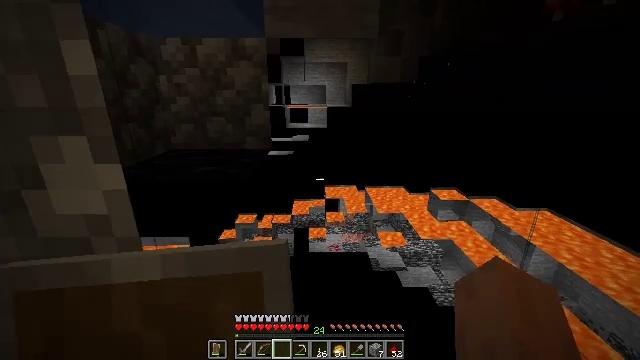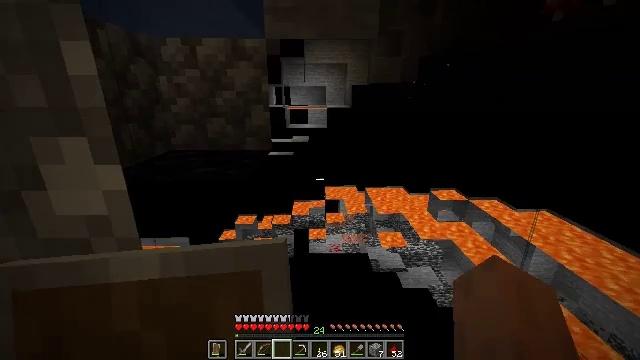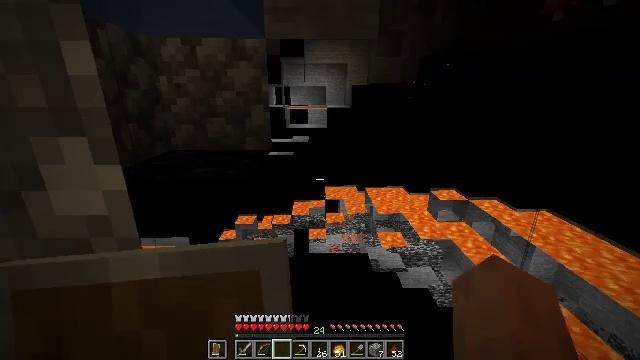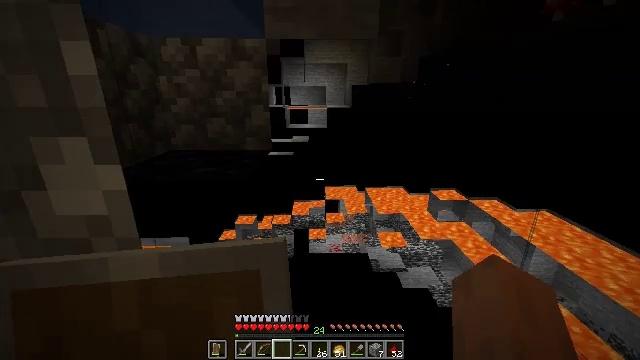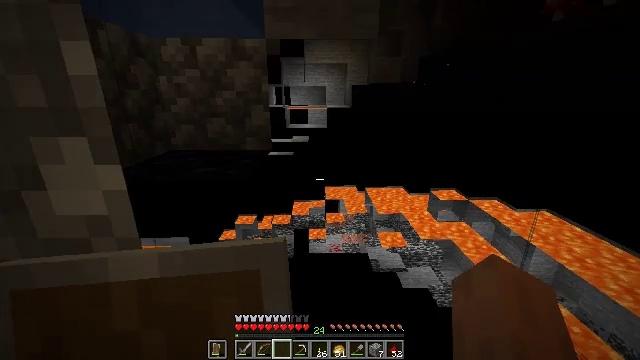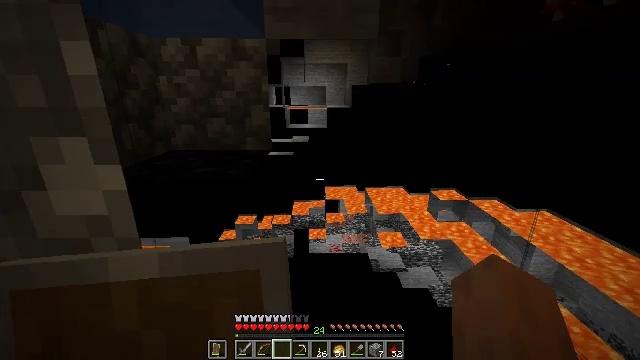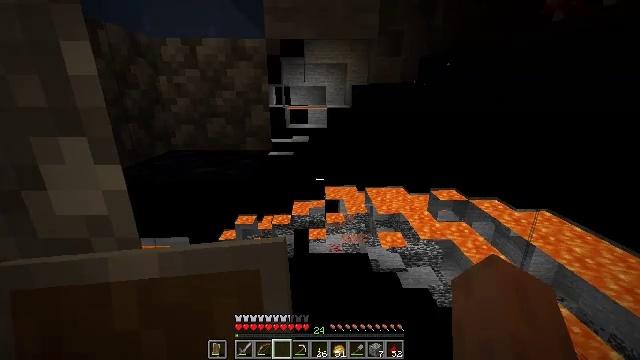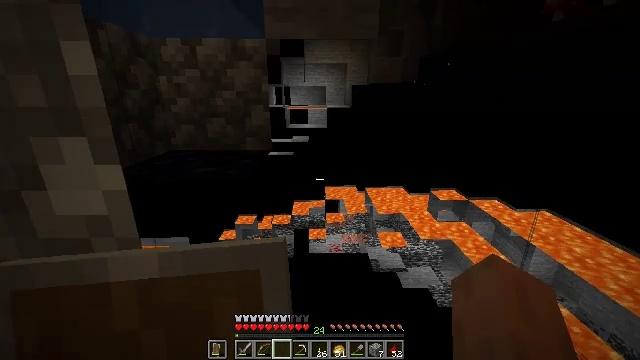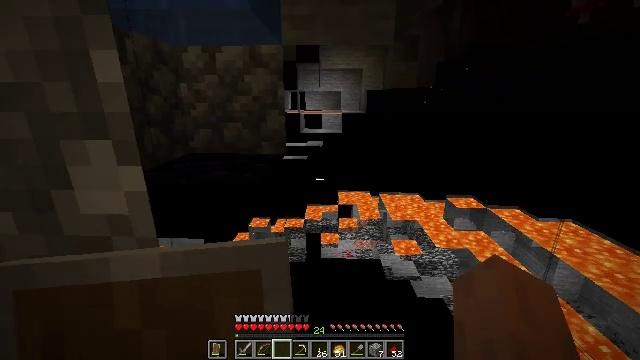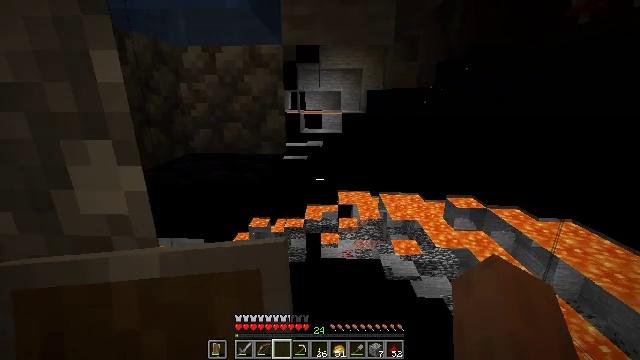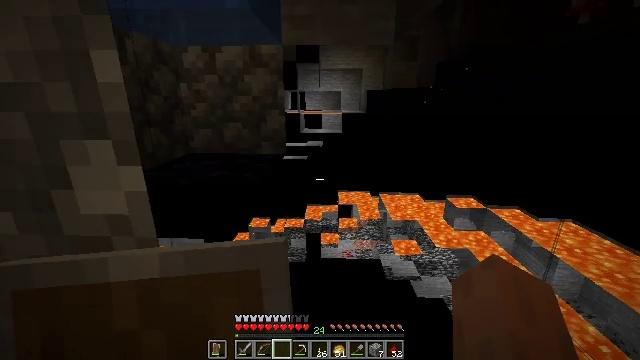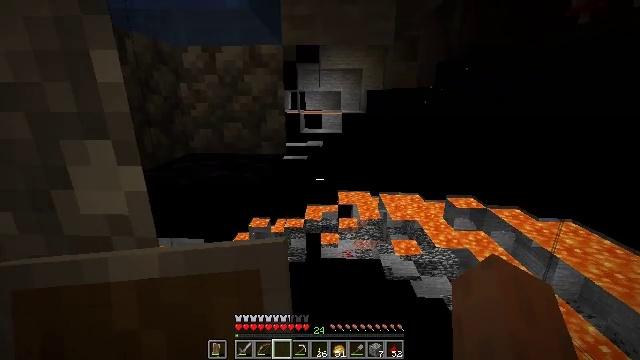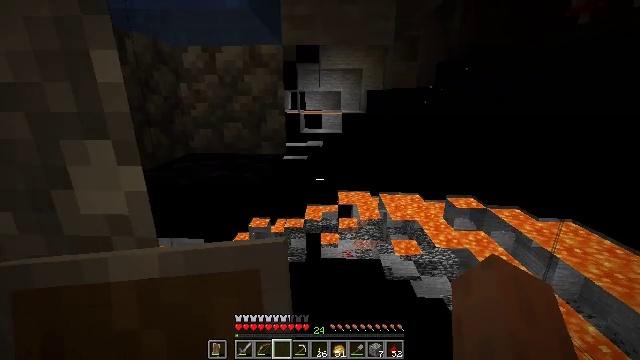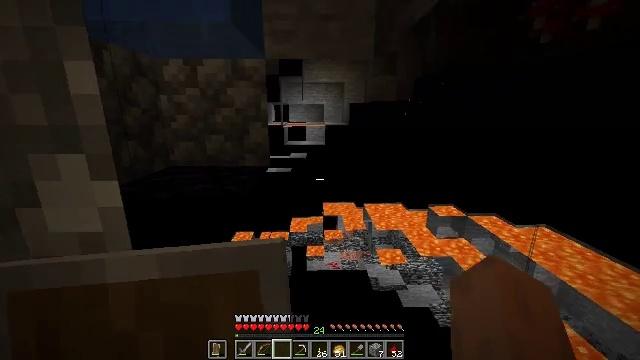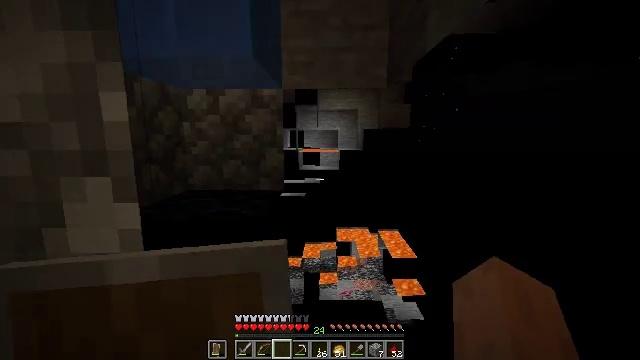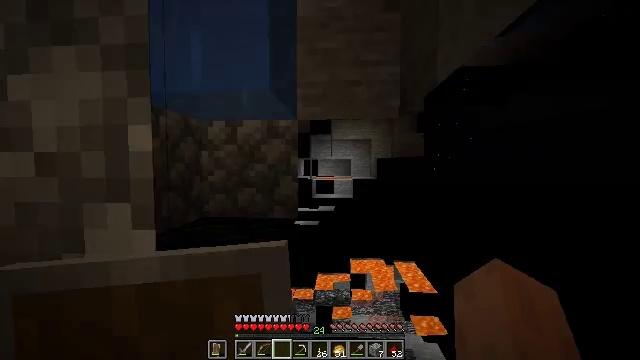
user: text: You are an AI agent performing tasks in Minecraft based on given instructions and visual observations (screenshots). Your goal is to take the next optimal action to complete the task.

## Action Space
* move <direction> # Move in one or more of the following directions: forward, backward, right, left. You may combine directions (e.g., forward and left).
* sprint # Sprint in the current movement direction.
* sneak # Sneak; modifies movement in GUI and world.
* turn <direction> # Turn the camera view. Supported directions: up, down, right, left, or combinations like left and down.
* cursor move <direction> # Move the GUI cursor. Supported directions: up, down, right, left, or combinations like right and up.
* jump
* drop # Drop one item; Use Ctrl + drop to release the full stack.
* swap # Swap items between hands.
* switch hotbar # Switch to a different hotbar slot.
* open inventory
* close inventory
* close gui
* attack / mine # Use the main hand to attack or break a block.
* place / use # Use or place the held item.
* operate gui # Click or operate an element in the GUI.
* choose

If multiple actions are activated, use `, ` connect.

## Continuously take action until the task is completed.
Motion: motion action
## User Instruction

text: Harvest the piston head.
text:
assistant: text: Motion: no_op
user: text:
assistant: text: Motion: no_op
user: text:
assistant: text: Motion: no_op
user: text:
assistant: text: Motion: no_op
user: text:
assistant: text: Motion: no_op
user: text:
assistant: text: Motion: no_op
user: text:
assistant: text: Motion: no_op
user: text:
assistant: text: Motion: turn left and up
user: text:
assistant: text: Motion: no_op
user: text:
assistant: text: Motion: no_op
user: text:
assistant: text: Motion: no_op
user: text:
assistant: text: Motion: no_op
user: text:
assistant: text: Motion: turn right and up
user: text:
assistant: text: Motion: turn left and up
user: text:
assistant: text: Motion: turn left and up
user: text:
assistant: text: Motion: turn up
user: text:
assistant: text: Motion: turn up
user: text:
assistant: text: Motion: no_op
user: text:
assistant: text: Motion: turn right and up
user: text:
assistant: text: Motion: turn right and up
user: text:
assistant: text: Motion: turn right and up
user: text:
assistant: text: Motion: turn right and up
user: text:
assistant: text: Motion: turn up
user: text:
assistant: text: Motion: turn up
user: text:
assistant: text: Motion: turn up
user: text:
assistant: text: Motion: turn right and down
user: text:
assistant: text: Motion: turn right and down
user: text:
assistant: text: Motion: turn right and down
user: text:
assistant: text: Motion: no_op
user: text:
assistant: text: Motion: no_op